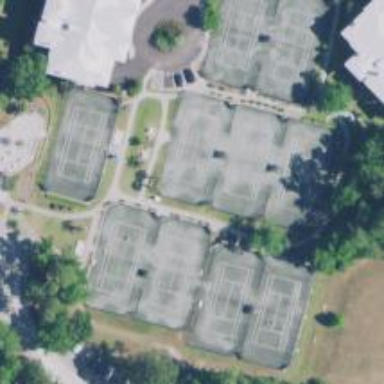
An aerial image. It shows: Tennis court in leisure pitch.